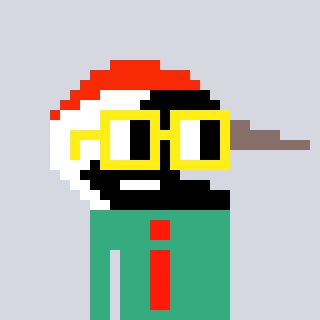
a pixel art character with square yellow glasses, a crane-shaped head and a teal-colored body on a cool background